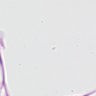
Metastatic tissue present: no